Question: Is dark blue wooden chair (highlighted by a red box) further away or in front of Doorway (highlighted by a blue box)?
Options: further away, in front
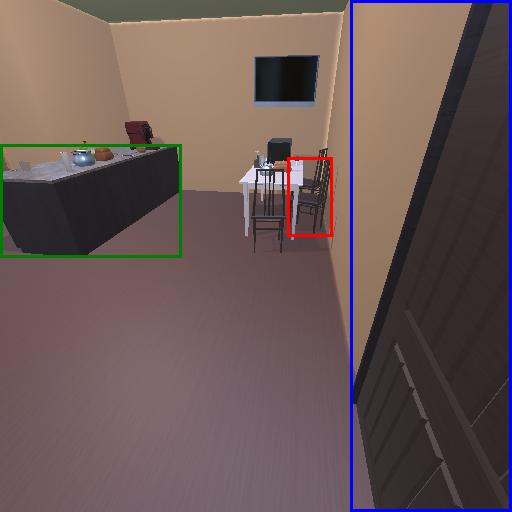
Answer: further away